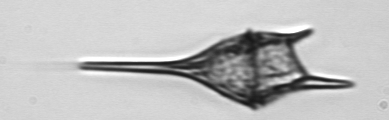
Label: Tripos_lineatus